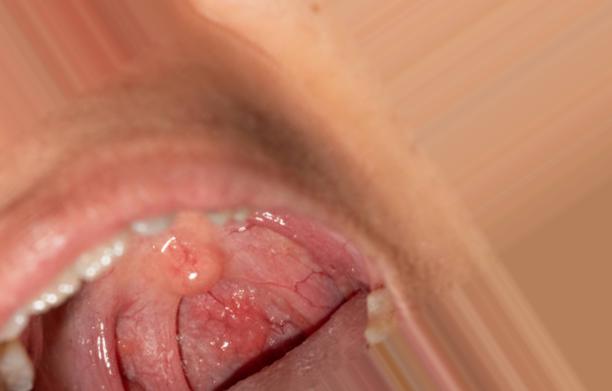
Condition: Mouth Ulcer